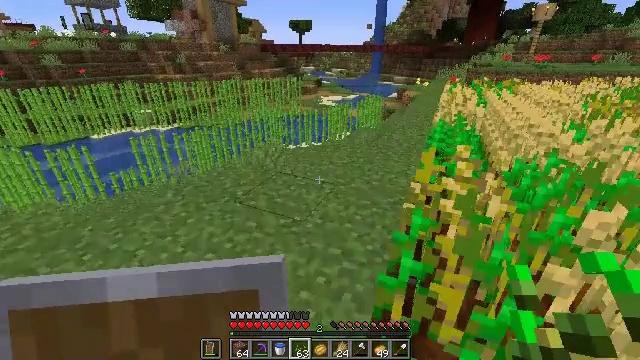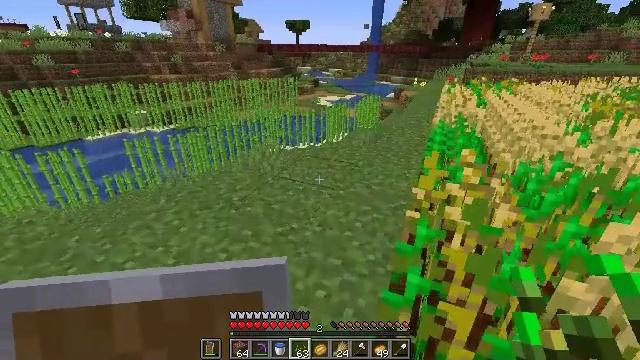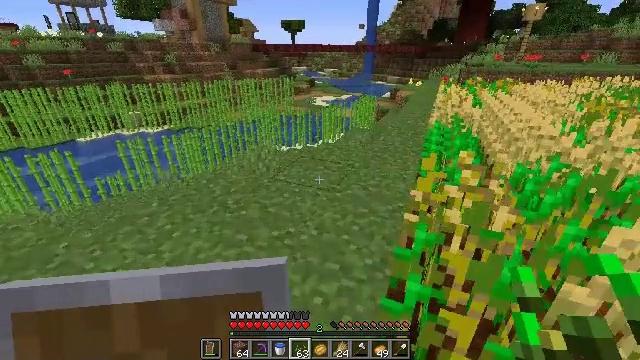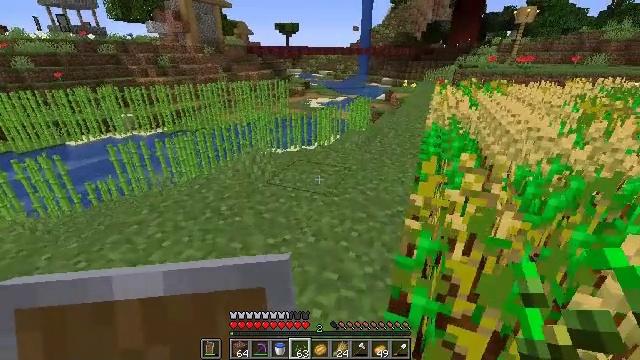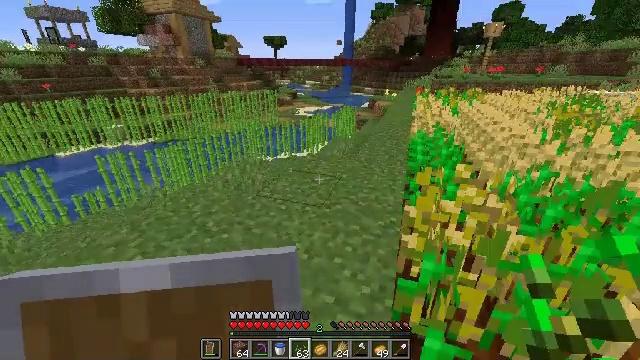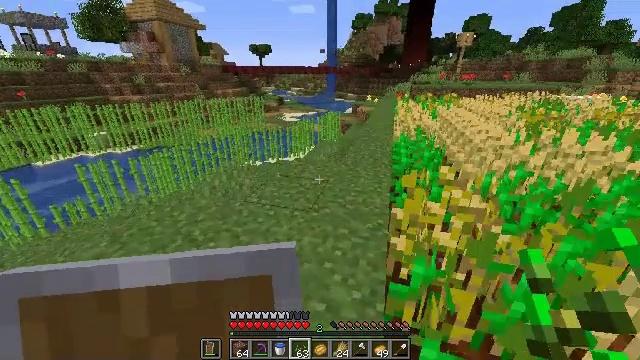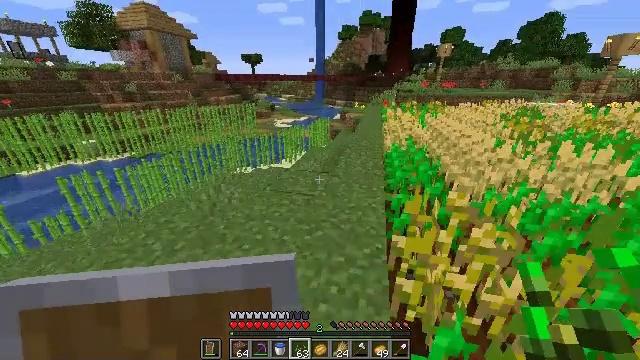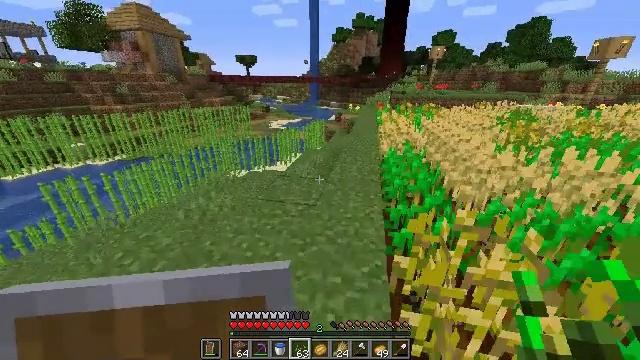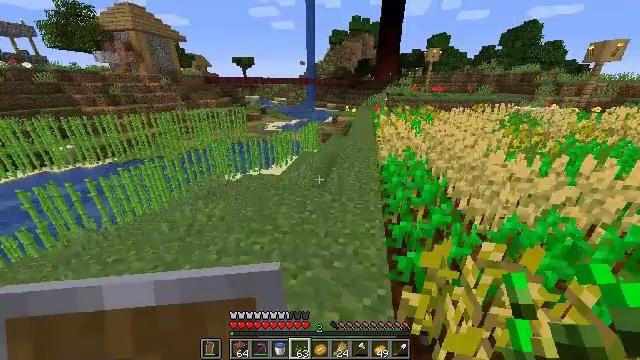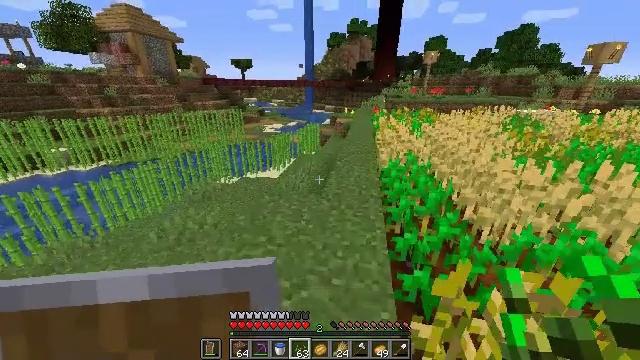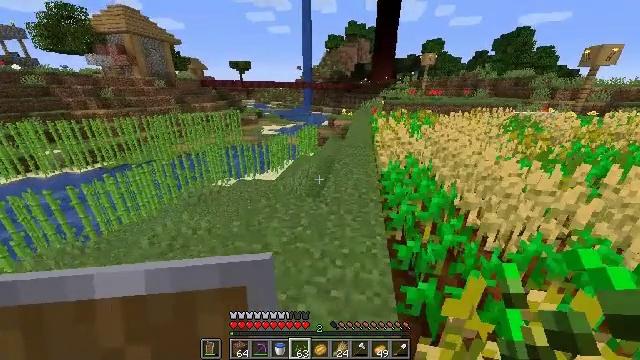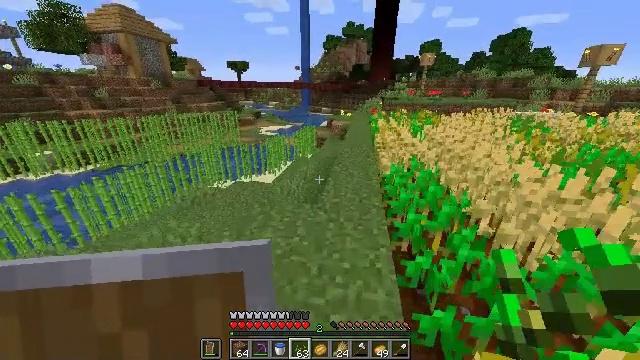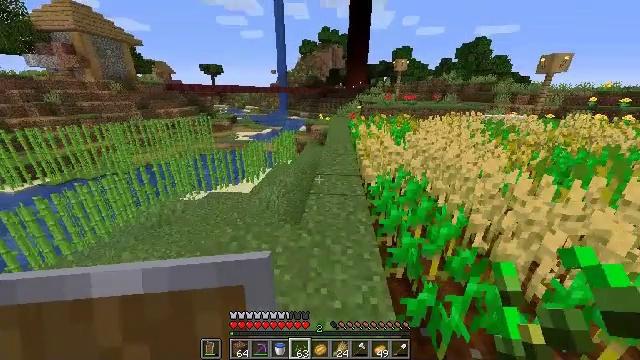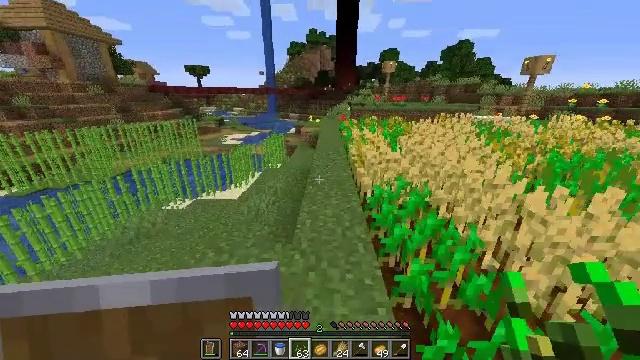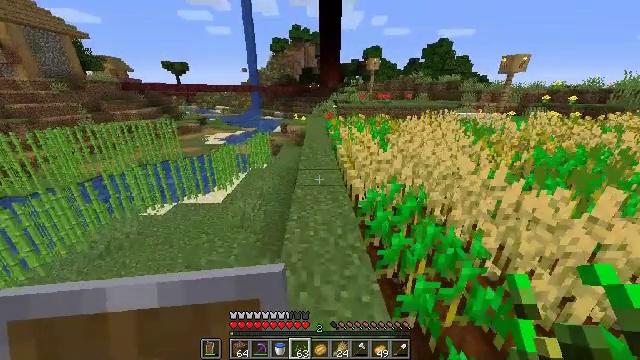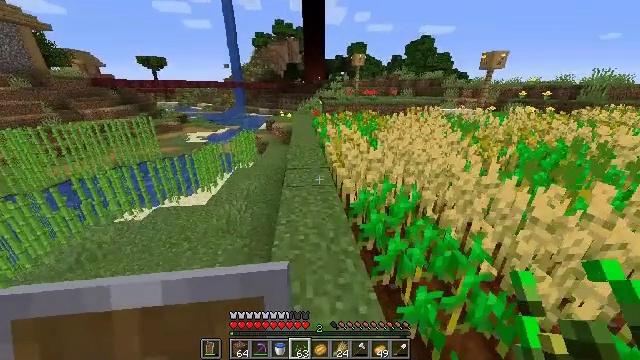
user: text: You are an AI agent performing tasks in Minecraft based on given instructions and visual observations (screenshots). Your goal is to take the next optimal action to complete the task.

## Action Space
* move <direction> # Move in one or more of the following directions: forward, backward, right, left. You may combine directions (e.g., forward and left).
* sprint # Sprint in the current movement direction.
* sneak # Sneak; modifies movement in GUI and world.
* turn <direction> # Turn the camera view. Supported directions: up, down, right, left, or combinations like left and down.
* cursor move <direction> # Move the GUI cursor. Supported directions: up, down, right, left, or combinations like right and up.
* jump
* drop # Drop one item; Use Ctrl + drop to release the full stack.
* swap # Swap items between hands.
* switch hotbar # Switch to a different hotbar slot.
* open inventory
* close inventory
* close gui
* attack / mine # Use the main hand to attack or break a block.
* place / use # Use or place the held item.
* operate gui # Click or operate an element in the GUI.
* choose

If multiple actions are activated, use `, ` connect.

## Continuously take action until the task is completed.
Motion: motion action
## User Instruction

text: Get wheat from the farmland.
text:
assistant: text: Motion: move forward
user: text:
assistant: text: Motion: no_op
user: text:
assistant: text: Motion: move forward, turn right
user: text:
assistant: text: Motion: move forward, turn right
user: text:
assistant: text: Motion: move forward, turn right
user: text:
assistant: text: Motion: move forward, turn right
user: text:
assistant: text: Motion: move forward, turn right
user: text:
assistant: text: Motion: move forward
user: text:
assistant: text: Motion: move forward
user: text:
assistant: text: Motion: move forward
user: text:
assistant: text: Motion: move forward
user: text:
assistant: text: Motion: move forward, turn right and up
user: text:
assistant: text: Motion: move forward, turn right
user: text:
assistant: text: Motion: move forward, turn right
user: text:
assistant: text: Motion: move forward, turn right
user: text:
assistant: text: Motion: move forward, turn right
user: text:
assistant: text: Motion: move forward
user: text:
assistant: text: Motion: move forward
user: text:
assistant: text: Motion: move forward and move left, turn right and down
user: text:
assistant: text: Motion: move forward and move left, turn right and down
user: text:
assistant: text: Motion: move forward and move left, turn right and down
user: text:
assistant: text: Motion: move forward and move left, turn up
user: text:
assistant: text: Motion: move forward and move left, turn left
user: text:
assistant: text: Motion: move left
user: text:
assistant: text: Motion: turn right
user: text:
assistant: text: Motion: turn down
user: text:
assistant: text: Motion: turn right and down
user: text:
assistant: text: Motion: turn right
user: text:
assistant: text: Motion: move left, turn right
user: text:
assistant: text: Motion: move forward and move left, turn right and down